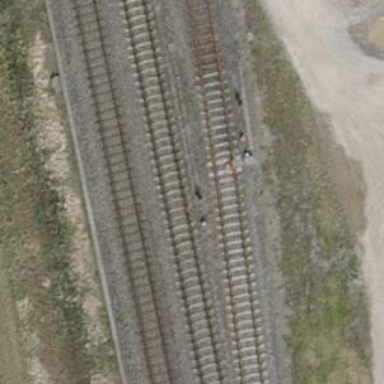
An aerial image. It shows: Single railway spur track.